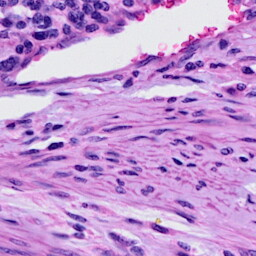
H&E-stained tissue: Cervix